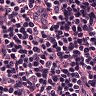
Metastatic tissue present: no